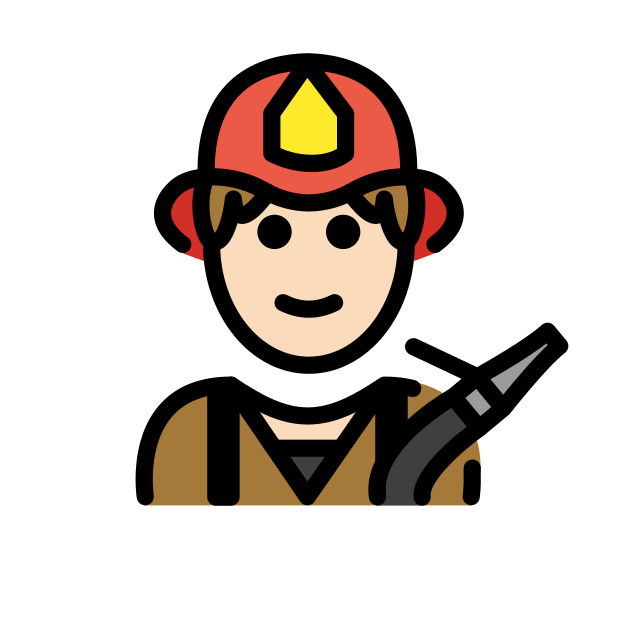
firefighter: light skin tone